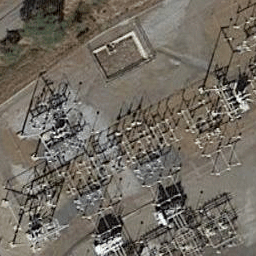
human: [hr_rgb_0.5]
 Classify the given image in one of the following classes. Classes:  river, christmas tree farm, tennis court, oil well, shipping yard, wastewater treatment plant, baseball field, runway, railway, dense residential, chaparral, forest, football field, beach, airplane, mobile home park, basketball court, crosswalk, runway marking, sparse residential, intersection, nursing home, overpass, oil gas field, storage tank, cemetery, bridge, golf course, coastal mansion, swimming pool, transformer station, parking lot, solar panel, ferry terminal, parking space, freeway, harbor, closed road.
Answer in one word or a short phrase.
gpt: transformer station